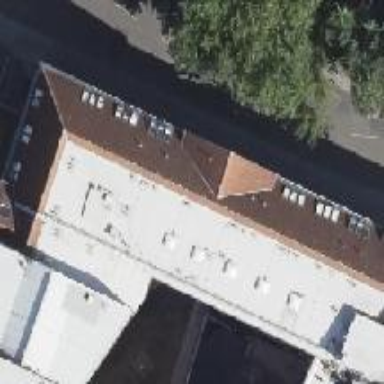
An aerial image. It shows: Building with ridge on the roof.